Field crop: maize
Growth stage: 2
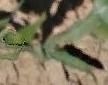
Species: maize